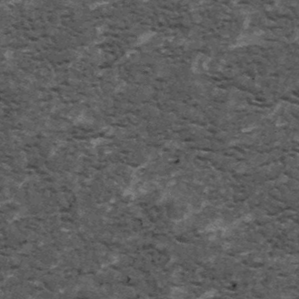
Label: frost